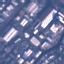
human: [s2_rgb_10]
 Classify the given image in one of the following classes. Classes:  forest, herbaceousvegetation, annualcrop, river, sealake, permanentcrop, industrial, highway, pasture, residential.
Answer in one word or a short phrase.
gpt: Industrial